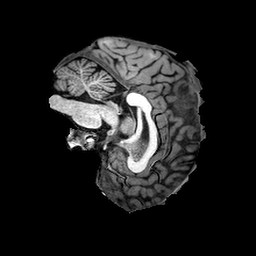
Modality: T1w
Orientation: sagittal